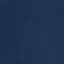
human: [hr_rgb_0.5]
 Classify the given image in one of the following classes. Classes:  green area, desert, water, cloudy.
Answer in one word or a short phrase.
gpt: water